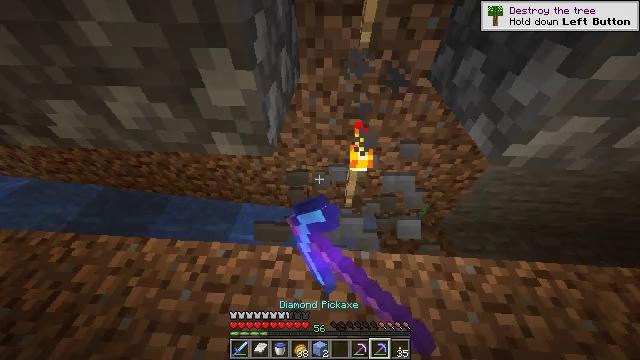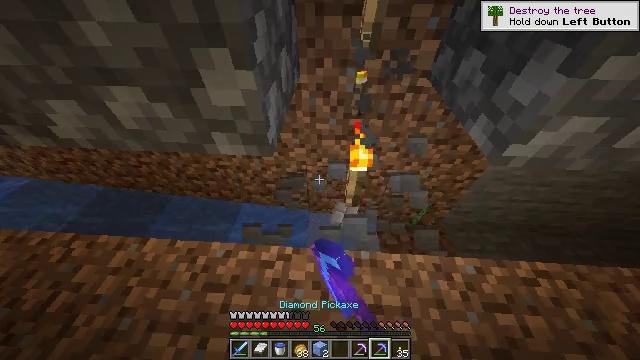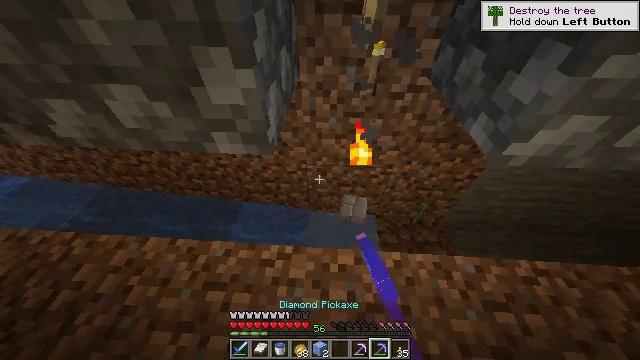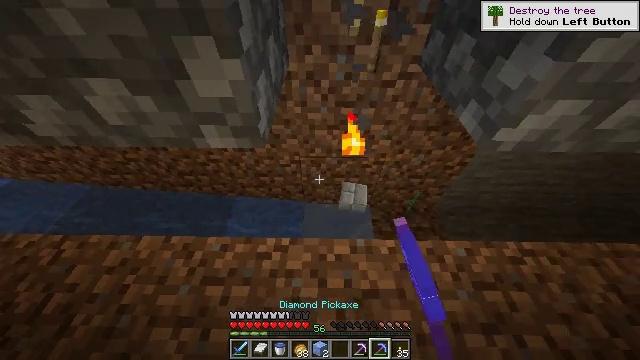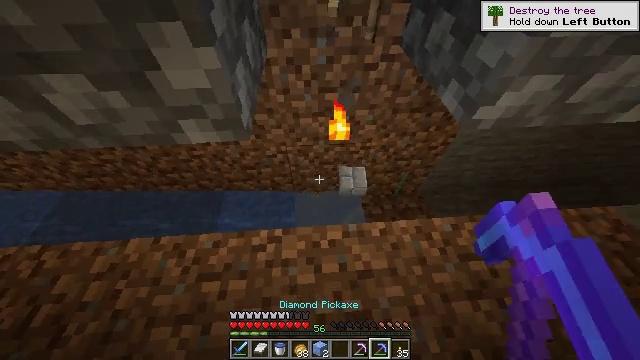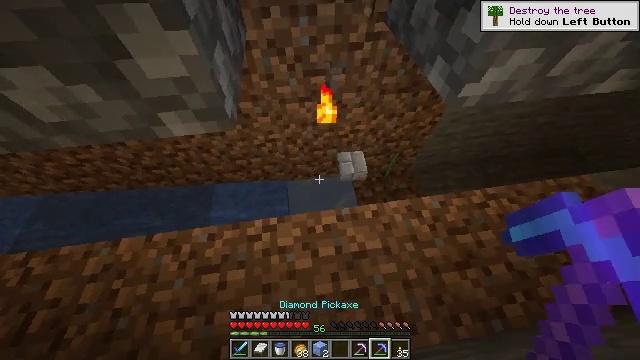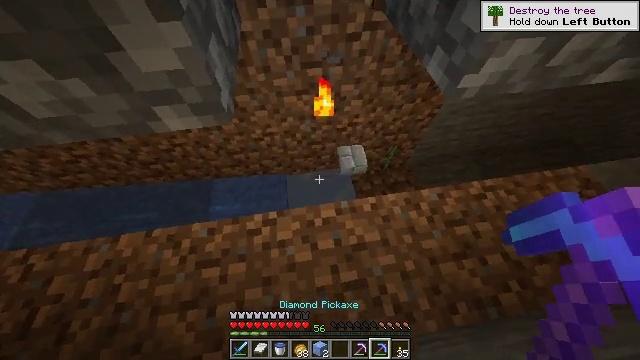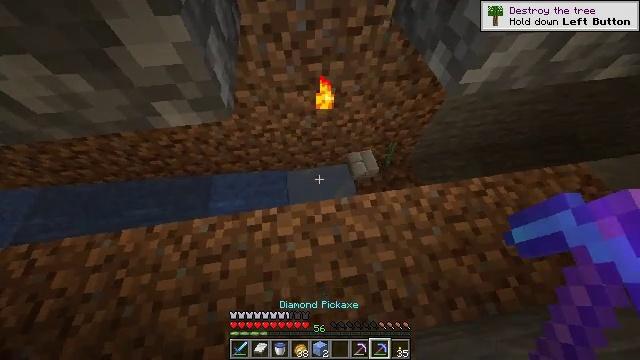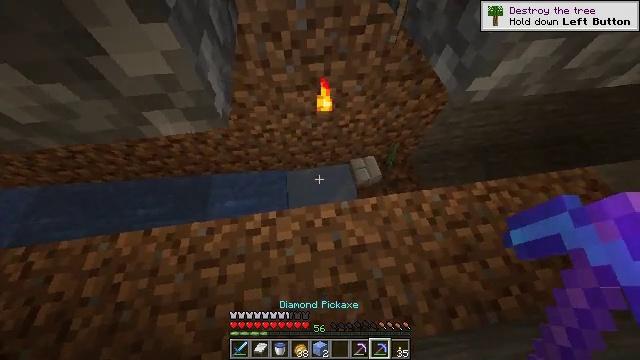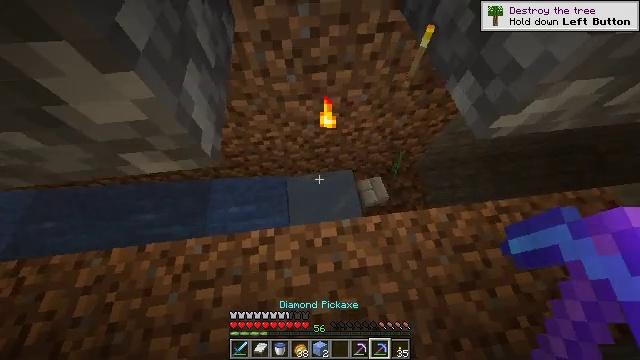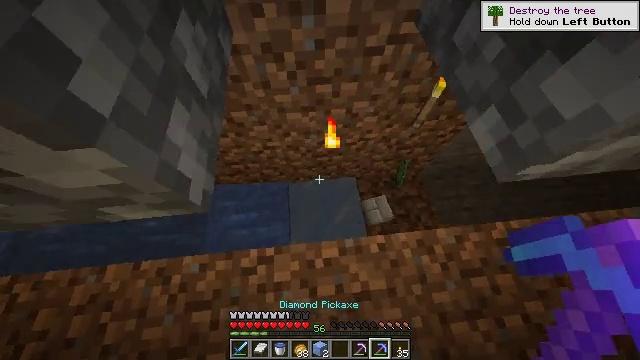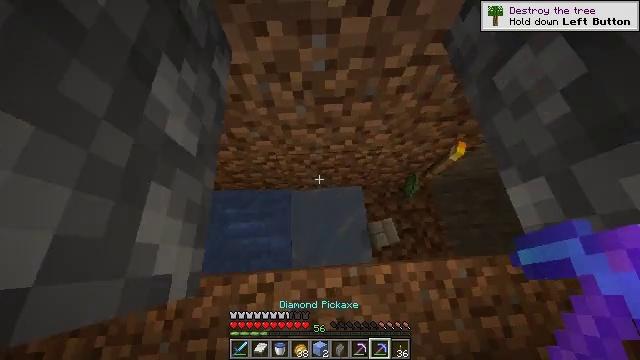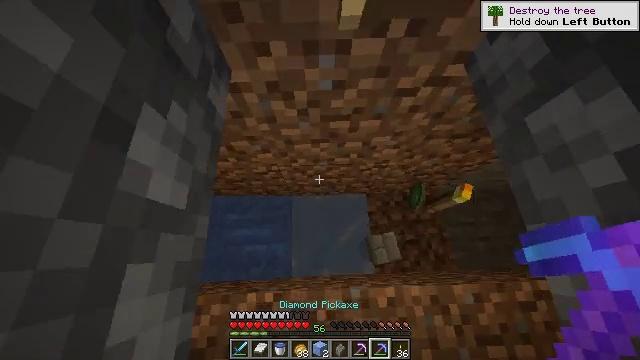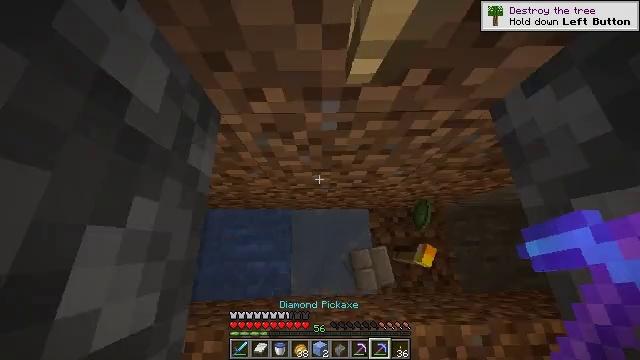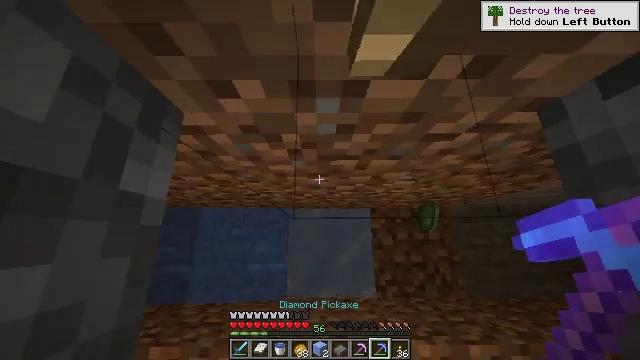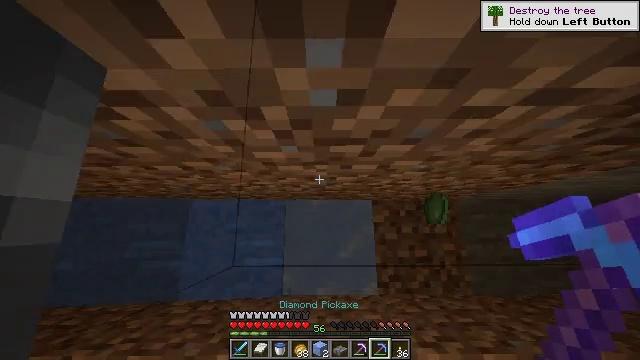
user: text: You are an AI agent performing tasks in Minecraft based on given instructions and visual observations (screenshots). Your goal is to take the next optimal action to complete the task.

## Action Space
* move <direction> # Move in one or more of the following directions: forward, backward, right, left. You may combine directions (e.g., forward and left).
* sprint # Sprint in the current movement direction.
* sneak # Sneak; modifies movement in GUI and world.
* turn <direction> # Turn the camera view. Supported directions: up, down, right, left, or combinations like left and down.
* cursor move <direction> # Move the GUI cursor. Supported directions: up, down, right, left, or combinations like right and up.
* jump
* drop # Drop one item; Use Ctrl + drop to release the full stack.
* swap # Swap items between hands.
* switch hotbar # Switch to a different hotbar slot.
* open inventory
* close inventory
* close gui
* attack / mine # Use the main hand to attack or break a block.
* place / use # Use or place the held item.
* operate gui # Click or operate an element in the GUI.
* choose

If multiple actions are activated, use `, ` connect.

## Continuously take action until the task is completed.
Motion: motion action
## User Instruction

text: Break the ice to collect it.
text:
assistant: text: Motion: attack / mine
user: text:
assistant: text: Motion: no_op
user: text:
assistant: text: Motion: turn right and down
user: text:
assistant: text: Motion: turn right and down
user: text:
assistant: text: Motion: turn right and down
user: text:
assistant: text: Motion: turn down
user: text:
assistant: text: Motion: turn down
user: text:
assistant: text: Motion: move forward, turn down
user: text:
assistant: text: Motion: move forward, turn left and down
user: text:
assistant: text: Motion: move forward, turn left and down
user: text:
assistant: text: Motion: move forward, turn left and down
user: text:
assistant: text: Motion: move forward, turn left and down
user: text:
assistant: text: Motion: turn left and down
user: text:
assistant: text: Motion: turn down
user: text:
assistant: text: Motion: turn down
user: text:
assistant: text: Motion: turn down
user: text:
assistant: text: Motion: turn down
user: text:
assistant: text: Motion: turn down
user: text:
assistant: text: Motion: turn down
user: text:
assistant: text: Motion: turn down
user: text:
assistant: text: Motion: no_op
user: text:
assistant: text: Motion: no_op
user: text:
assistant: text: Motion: no_op
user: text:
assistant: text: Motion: no_op
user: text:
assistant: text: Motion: no_op
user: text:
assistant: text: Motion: no_op
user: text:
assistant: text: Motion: no_op
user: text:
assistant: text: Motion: no_op
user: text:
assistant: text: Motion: no_op
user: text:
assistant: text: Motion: no_op